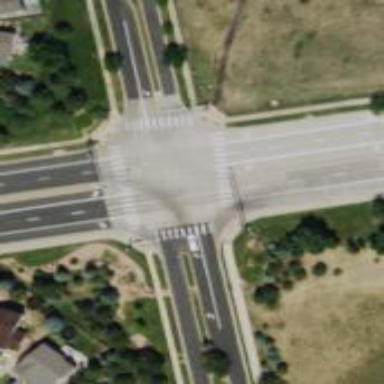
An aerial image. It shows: Marked road crossing.